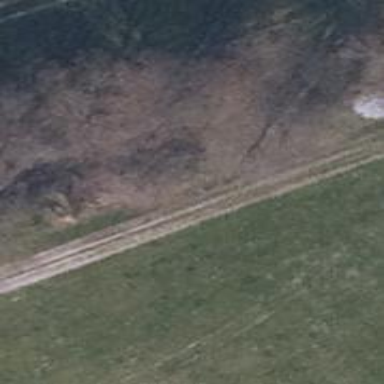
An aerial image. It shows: Row of trees in natural setting.